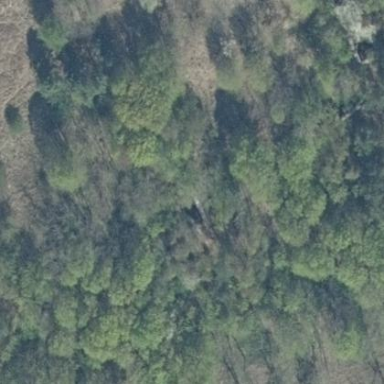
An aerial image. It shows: Military bunker.